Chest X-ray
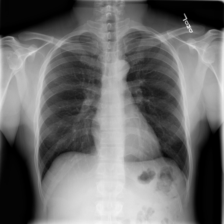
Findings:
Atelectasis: negative
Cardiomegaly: negative
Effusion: negative
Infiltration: positive
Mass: negative
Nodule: negative
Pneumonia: negative
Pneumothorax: negative
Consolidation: negative
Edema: negative
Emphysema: negative
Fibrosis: negative
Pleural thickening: negative
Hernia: negative